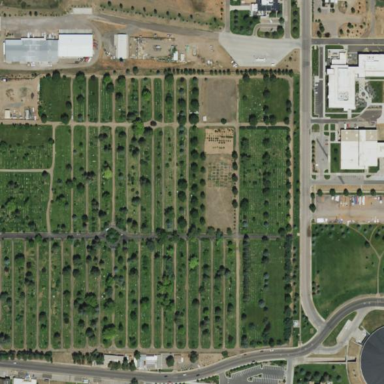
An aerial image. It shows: Cemetery.